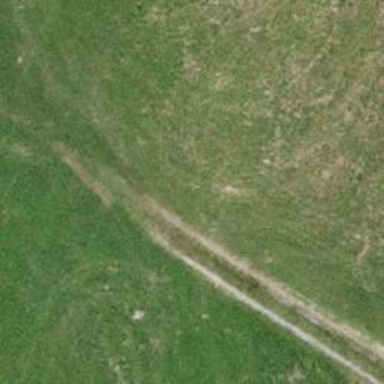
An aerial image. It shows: Path covered in grass.